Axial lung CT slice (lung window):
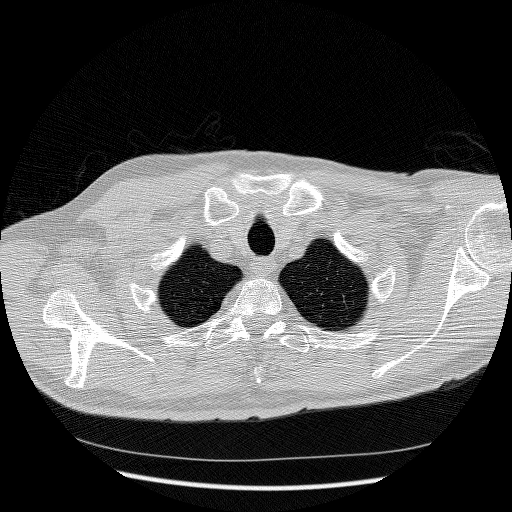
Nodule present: no